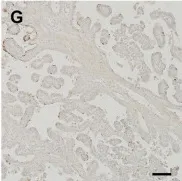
Postoperative pathology: choroid plexus papilloma (WHO I). Immunohistochemical expressions: GFAP (+-), EMA (+), keratin (+++), CAM5.2 (+++), P53 (+), syn (++) and olig-2(-). Ki-67LI: 0.6% (A-H). Scale bar:. 100 mum.
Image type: pathology (immunostaining)